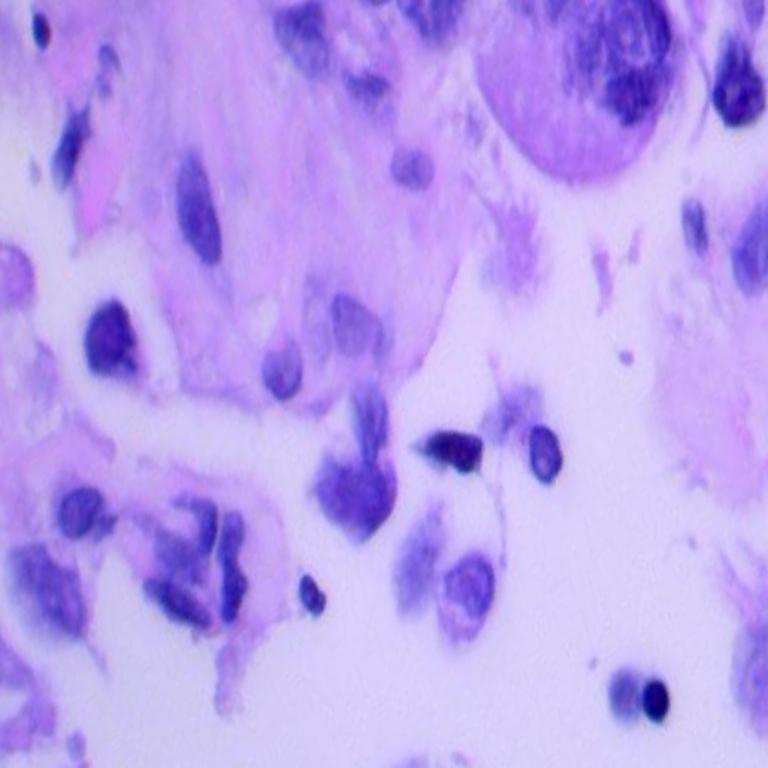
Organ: lung
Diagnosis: adenocarcinomas